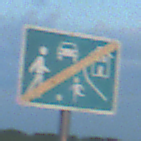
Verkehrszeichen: EndeVerkehrsberuhigterBereich
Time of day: SunriseSunset
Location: Outdoor (Nature)
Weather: PartlyCloudy
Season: NotSpecified
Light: Natural